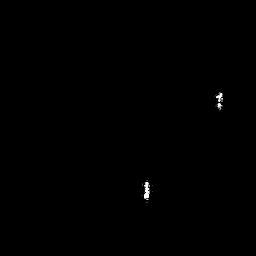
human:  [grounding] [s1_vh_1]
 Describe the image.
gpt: In the satellite image, there is  <ref>1 small ship </ref> <box>[[54, 68, 60, 78, 0]]</box> located at bottom,  <ref>1 small ship </ref> <box>[[83, 33, 88, 42, 0]]</box> located at right.